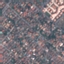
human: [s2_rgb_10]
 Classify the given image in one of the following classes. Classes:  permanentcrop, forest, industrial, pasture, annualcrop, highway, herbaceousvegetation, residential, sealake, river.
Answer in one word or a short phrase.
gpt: Residential